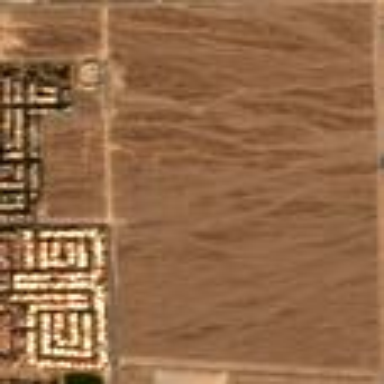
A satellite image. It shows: Scenic view captured in the desert.